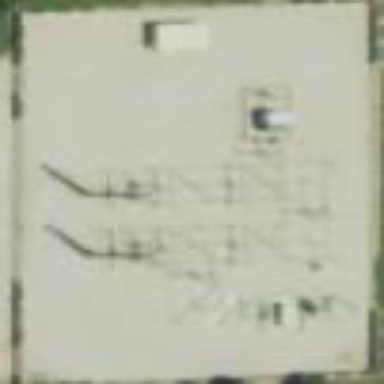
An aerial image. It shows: Distribution substation surrounded by fence.